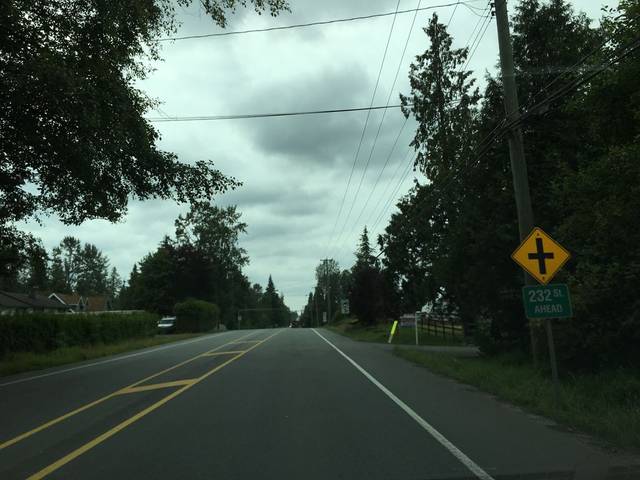
Region: Canada
Coordinates: 49.031, -122.579